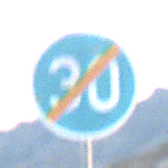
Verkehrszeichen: EndeMindestgeschwindigkeit
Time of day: SunriseSunset
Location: Outdoor (Nature)
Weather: Clear
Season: NotSpecified
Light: Natural